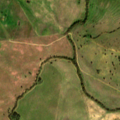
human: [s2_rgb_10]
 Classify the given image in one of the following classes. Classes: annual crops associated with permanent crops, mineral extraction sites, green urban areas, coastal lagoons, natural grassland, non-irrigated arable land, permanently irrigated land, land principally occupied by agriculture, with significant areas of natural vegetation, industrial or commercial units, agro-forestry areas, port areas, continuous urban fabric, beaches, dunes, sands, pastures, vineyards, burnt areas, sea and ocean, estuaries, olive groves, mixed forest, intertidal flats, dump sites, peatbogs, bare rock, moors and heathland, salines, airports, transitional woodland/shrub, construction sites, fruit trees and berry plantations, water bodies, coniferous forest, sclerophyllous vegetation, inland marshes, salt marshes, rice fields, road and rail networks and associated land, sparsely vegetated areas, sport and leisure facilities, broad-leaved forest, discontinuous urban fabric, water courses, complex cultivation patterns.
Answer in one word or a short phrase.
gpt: non-irrigated arable land, transitional woodland/shrub